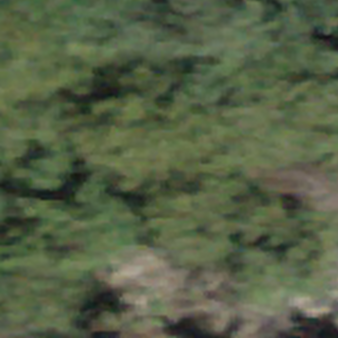
Label: other